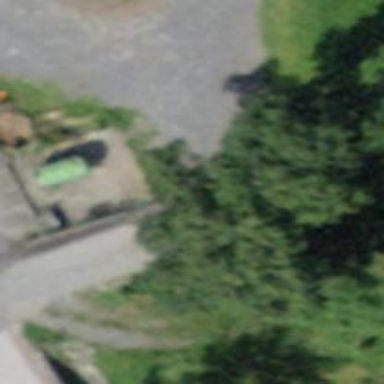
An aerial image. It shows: Garage.